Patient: sex M, age 38
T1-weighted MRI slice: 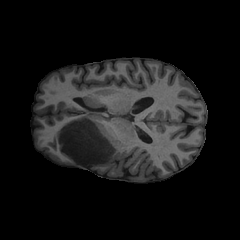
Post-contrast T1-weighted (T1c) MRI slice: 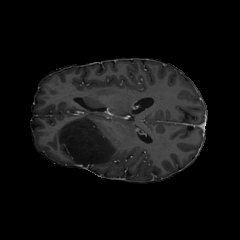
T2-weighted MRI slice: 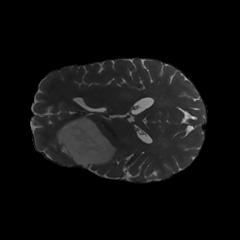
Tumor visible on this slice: yes
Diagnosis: Astrocytoma, IDH-mutant
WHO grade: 3